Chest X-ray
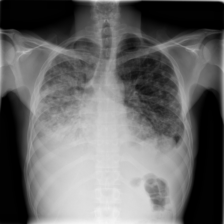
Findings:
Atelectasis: negative
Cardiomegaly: negative
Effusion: positive
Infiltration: positive
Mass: negative
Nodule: negative
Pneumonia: negative
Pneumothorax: negative
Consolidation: negative
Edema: negative
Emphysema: negative
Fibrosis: negative
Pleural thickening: negative
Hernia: negative